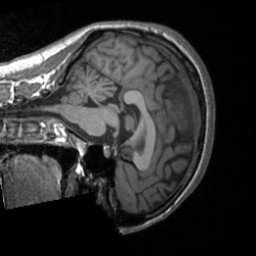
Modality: T1w
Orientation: sagittal
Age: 23
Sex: female
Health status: healthy
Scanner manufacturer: siemens
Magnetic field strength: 3 T
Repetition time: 1.9 s
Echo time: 0.00226 s